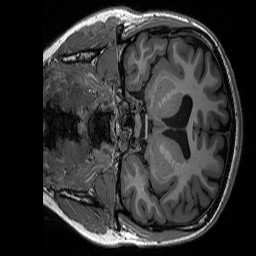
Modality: T1w
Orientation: coronal
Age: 23
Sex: female
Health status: healthy
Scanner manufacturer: siemens
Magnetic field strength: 3 T
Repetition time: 2.3 s
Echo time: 0.00298 s